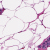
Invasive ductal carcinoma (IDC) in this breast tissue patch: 0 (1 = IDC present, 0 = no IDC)